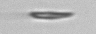
Label: fiber